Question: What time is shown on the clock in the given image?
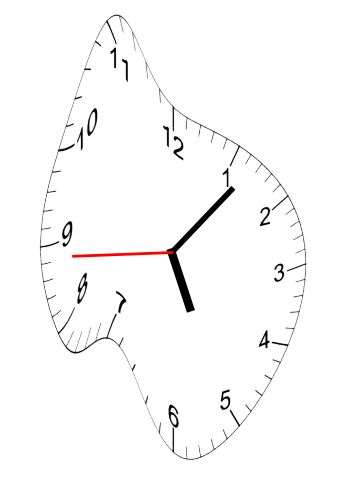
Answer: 05:06:44